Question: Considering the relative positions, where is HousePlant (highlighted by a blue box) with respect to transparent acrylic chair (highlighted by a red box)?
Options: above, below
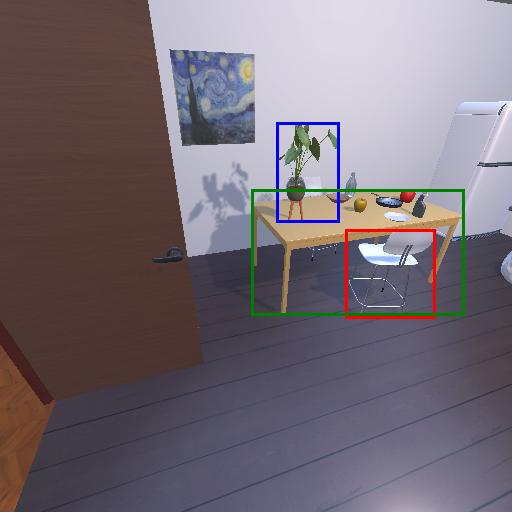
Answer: above